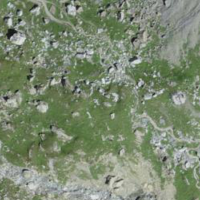
EUNIS habitat code: 48
Species observed at this site:
Saxifraga paniculata
Bartsia alpina